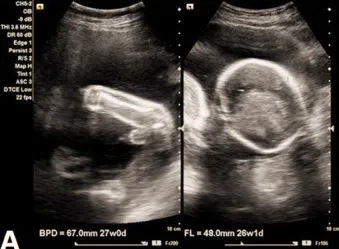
(A) Ultrasound imaging study shows the gestational age of the pump twin as 27 weeks by biparietal diameter (BPD), and 26 weeks+1 day by femur length (FL), and 27 weeks by abdominal circumference (AC), with about 983 gram expected fetal weight. The pump fetus appears structurally normal with no gross congenital anomalies with no signs of hydrops.
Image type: radiology (ultrasound)